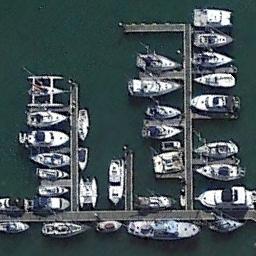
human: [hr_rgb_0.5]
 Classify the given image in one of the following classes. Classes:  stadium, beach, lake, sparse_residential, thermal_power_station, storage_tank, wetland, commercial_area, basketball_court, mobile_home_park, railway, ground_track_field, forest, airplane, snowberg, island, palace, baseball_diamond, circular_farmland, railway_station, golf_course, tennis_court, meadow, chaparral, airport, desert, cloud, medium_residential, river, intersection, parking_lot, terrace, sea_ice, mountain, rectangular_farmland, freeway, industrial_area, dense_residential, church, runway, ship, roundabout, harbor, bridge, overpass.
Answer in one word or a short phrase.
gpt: harbor